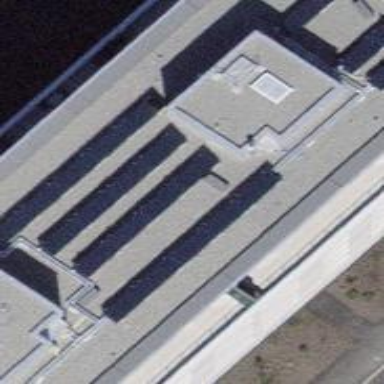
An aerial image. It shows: Solar photovoltaic panel generator.